Question: I am using matplotlib to plot a series of horizontal lines that overlap. I would like to indicate (in a very rough way) how much overlap there is via transparency. For example if I have ten lines and 5 of them overlap over a certain interval, I would like that interval to have an alpha value of 0.5. If all of them overlap over a certain interval then the interval should have an alpha value of 1.0. The following code should illustrate what I want:
'''
import matplotlib.pyplot as plt
y = [1,1,1,1,1,1,1,1,1,1]
x_start = [0,0,0,0,0,0,0,0,0,0]
x_end = [1,2,3,4,5,6,7,8,9,10]
plt.hlines(y, x_start, x_end, linewidth=7, colors='red', alpha=0.1)
plt.hlines(1.2, 0, 10, linewidth=7, colors='red', alpha=1)
plt.ylim(0.8, 1.4)
plt.show()
'''

I would like the transparency of the red from x=0 to x=1 for the line at y=1 to be the same as that of the horizontal line at y=1.2 (not transparent at all). However this is not the case.
Is there a way to achieve what I want with matplotlib and the alpha values? I will know the total number of lines that can possibly overlap (i.e., how many lines overlapping should correspond to 0 transparency).
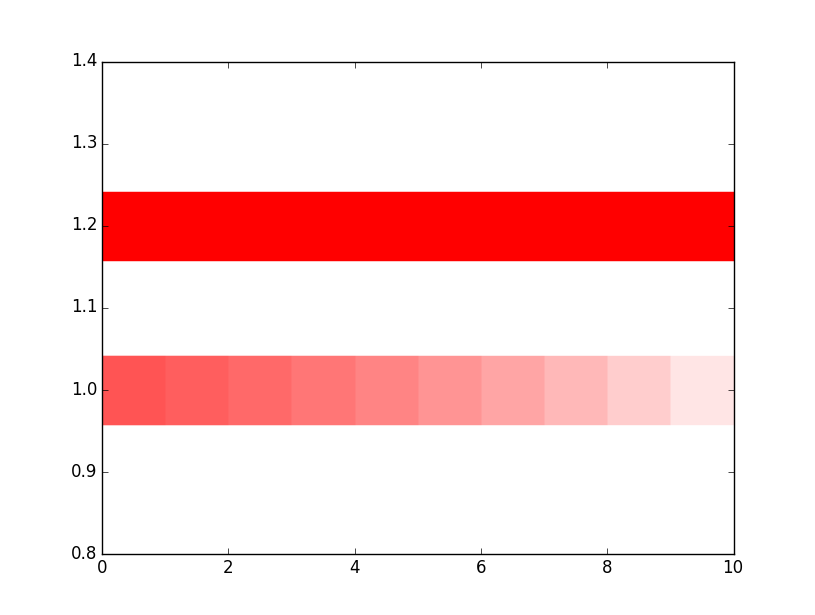
Answer: Thanks to @cphlewis who got me pointed in the right direction I now have an approximation that works well enough for my needs.
My problem is much easier than the general problem since I want to assign each line (layer) the exact same transparency level 's'. If there are 'n=2' lines I want the transparency when both lines overlap to be close to 0, e.g. 'alpha=0.97'.
If 'n=2' and 'alpha=0.97', solving
'''
0.97 = s + s(1-s)
'''
for 's' yields 's=0.827'.
Generalizing this for any 'n' leads to solving a polynomial where the coefficients are given by the n'th row of <URL> and where the sign of each coefficient is equal to
'''
(-1)^(n + pos)
'''
where 'pos' is the position of the coefficient in Pascal's triangle from left to right and where 'pos' starts at 1. Also, the last coefficient in Pascal's triangle is replaced with the desired 'alpha' value.
So for 'n=5' the polynomial to be solved is
'''
s^5 - 5s^4 + 10s^3 - 10s^2 + 5s - 0.97 = 0
'''
The following Python code solves for the smallest real root (which is the 'alpha' value that I want) given 'n' and 'alpha' (note that 'alpha < 1').
'''
import numpy as np
import scipy.linalg
num_lines = 5
end_alpha_value = 0.97 ## end_alpha_value must be in the interval (0, 1)
pascal_triangle = scipy.linalg.pascal(num_lines + 1, kind='lower')
print 'num_reps: 1, minimum real root: %.3f' % end_alpha_value
for i in range(2, num_lines + 1):
coeff_list = []
for j, coeff in enumerate(pascal_triangle[i][:i]):
coeff_list.append(coeff * ((-1)**(i+j+1)))
coeff_list.append(-end_alpha_value)
all_roots = np.roots(coeff_list)
real_roots = all_roots[np.isreal(all_roots)]
min_real_root = min(real_roots)
real_valued = min_real_root.real[abs(min_real_root.imag) < 1e-5]
print 'num_reps: %i, minimum real root: %.3f' % (i, real_valued[0])
'''
For the case 'n=10' if the desired transparency is 'alpha=0.97' then 's=0.296' resulting in the following output:

I believe what is going on shows up better using black as the color: